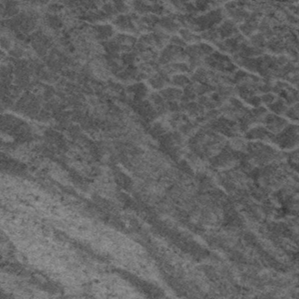
Label: frost